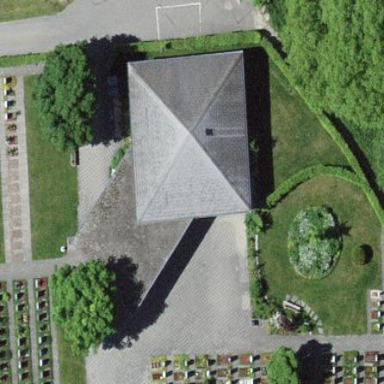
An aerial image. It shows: Building.